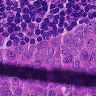
Metastatic tissue present: yes